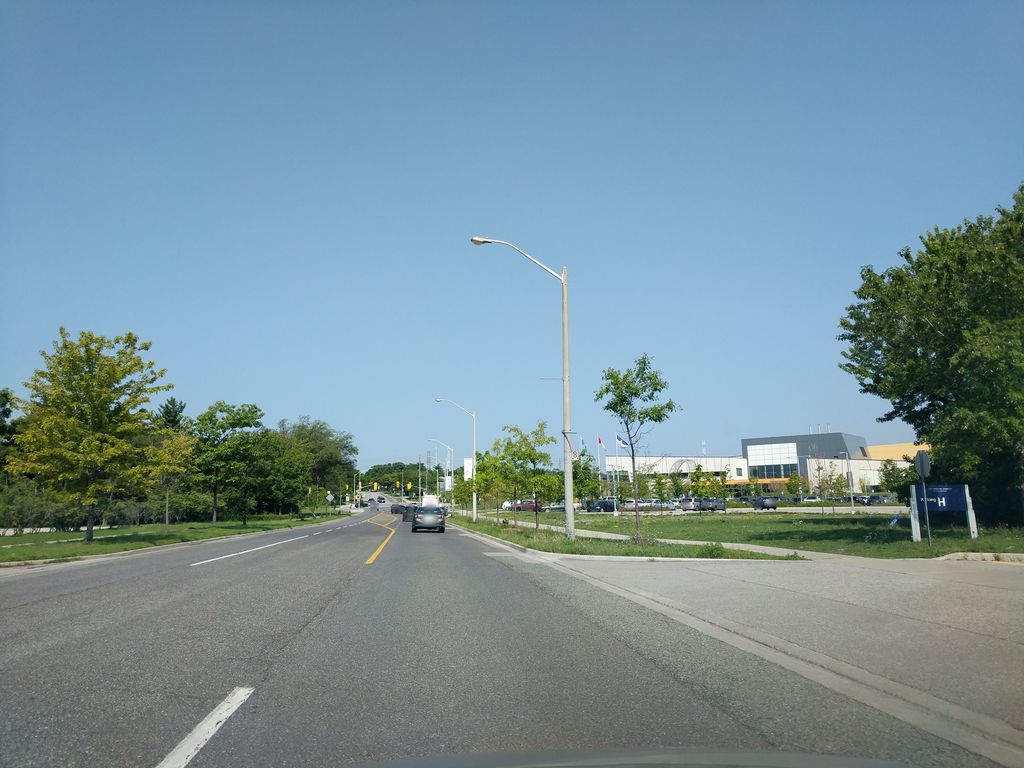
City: toronto